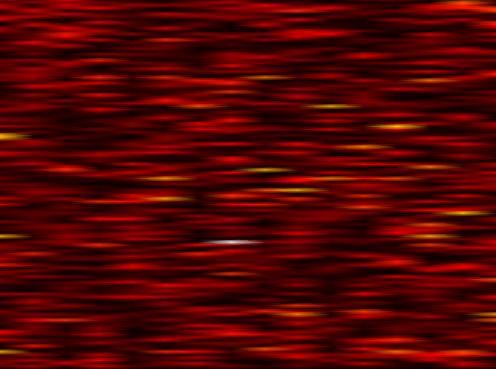
Label: FOFDM